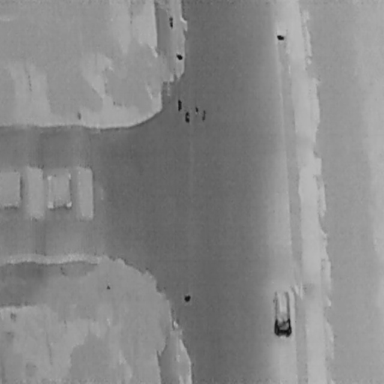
There are four objects shown in the infrared image, including a Car, and three People.